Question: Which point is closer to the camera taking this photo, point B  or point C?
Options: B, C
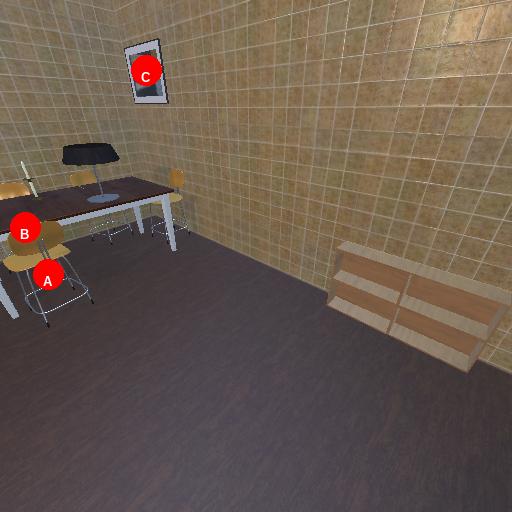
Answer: B